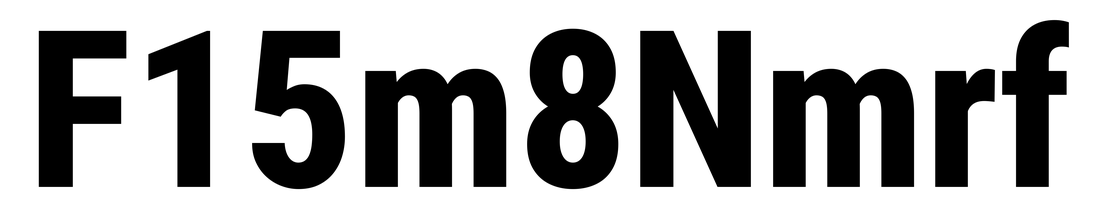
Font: Roboto_Condensed_ExtraBold